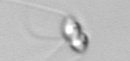
Label: Chaetoceros